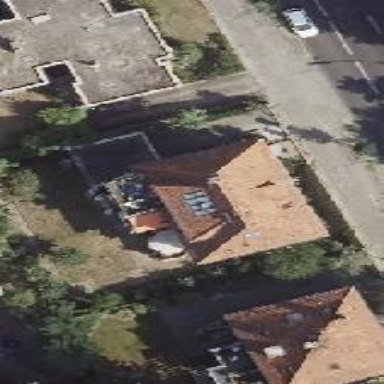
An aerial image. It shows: Hipped roof house.